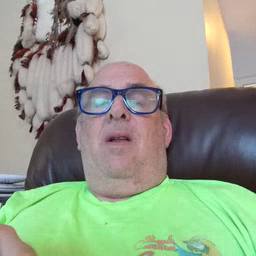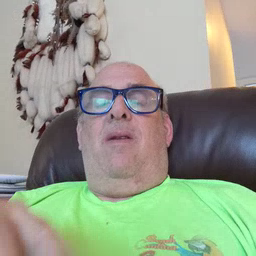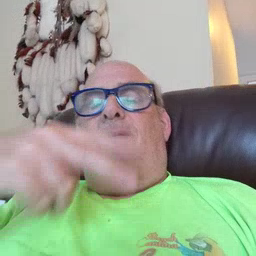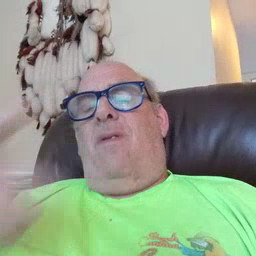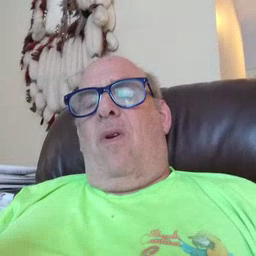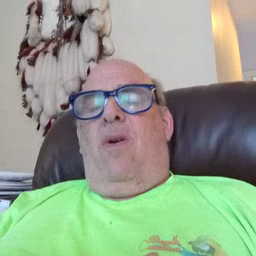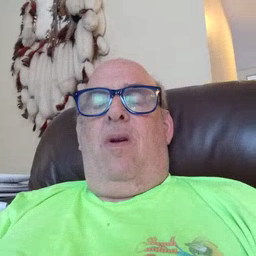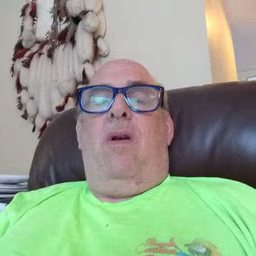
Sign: fall